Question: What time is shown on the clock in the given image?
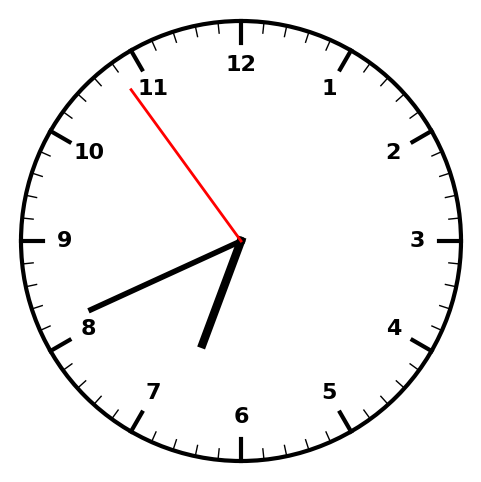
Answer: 06:40:54